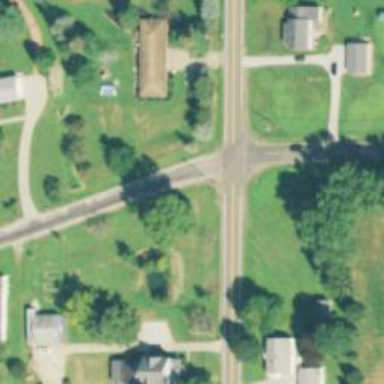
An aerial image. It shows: Road with stop sign.